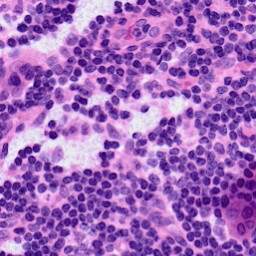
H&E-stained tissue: LymphNode